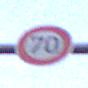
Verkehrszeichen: Geschwindigkeit70
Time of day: SunriseSunset
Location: Outdoor (Urban)
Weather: PartlyCloudy
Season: NotSpecified
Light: Natural